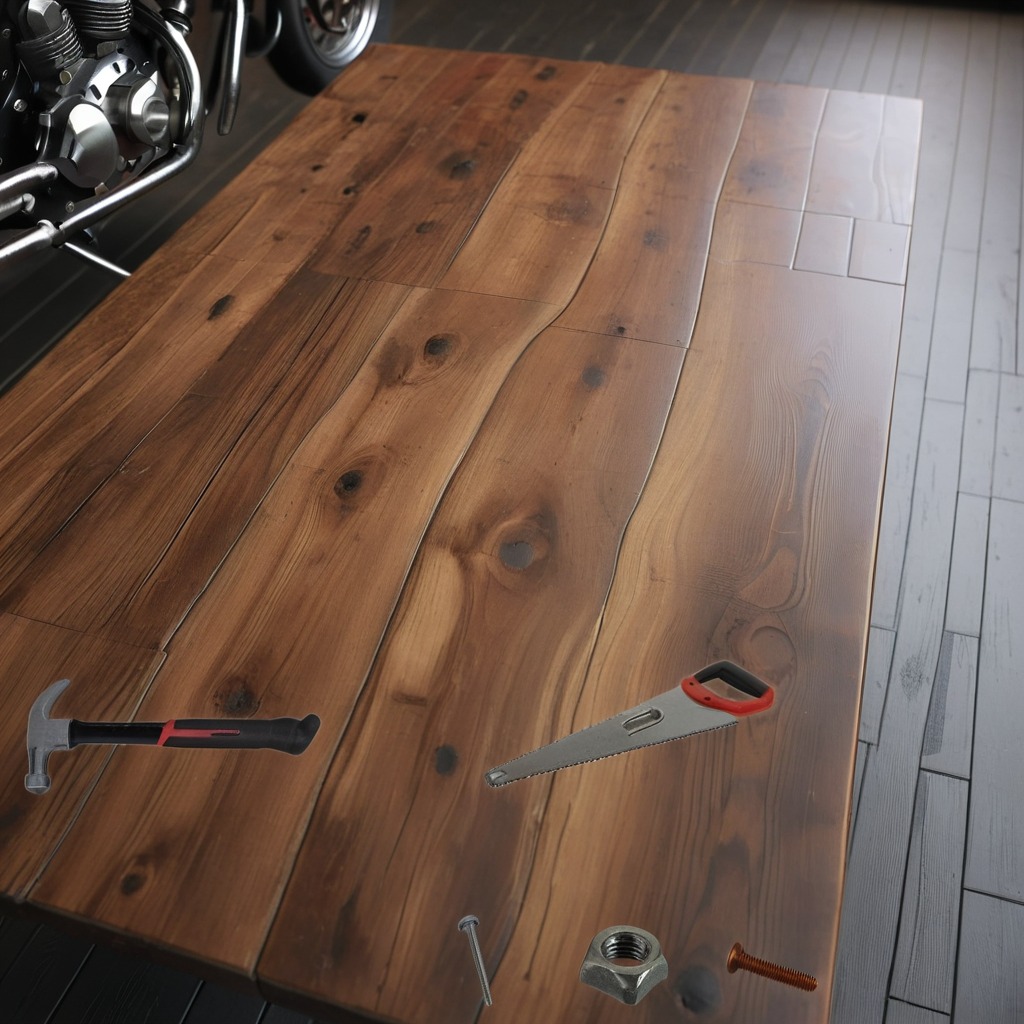
A metal machine screw, an iron nail, a hammer, a handheld metal saw, and a metal nut are lying on an oil-spilled wooden table in a vintage motorcycle garage.